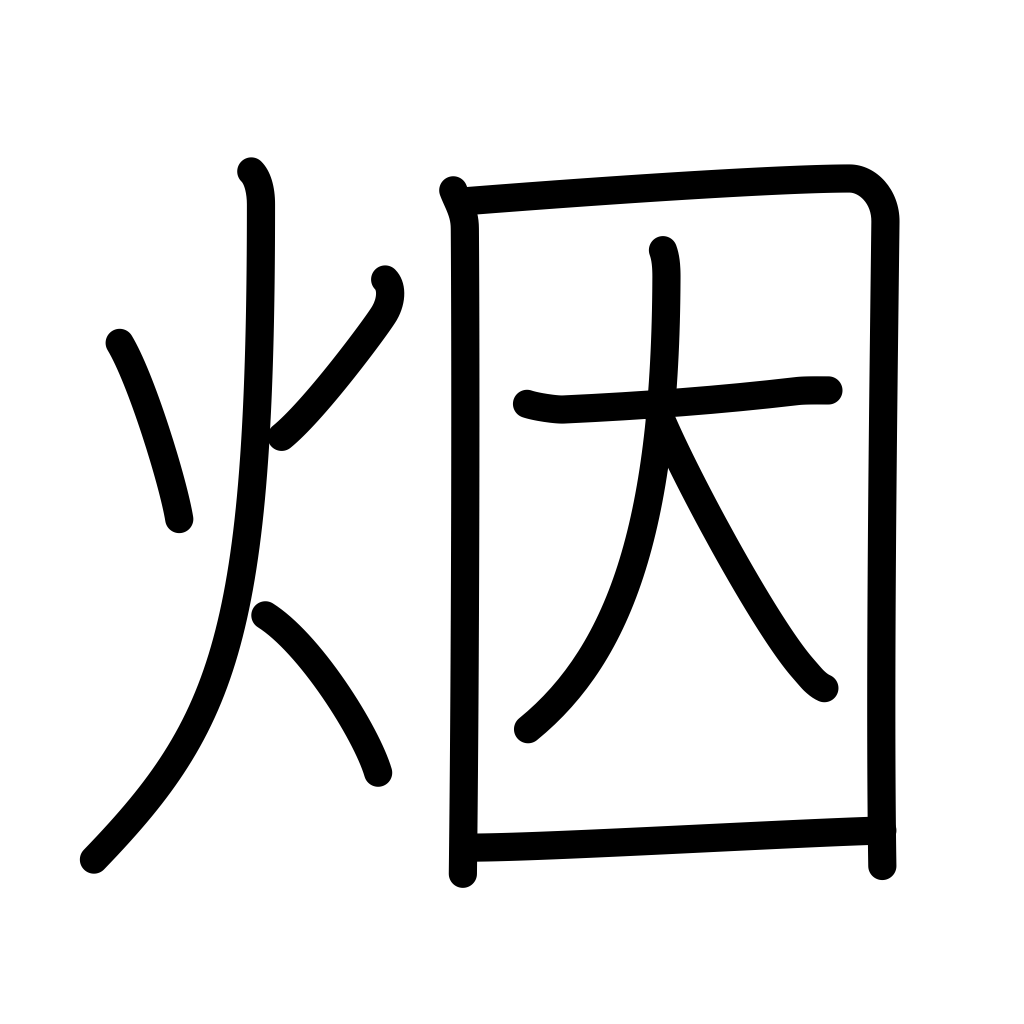
Meaning: smoke